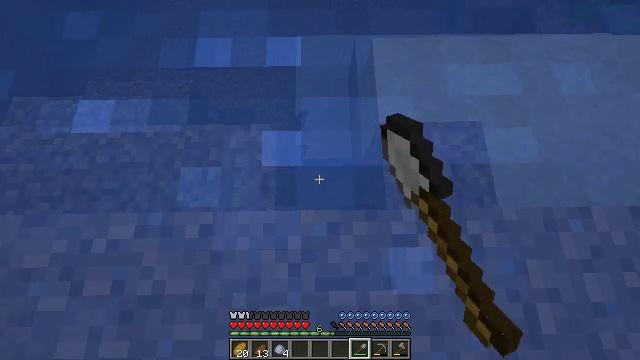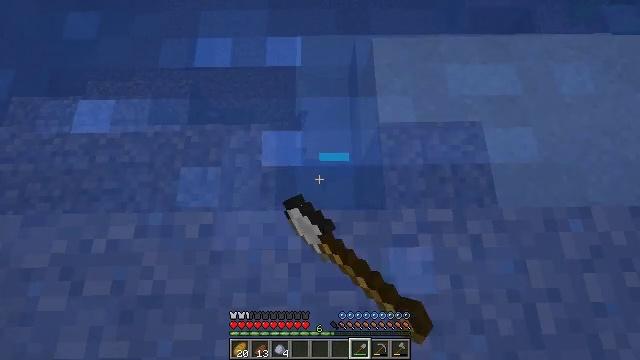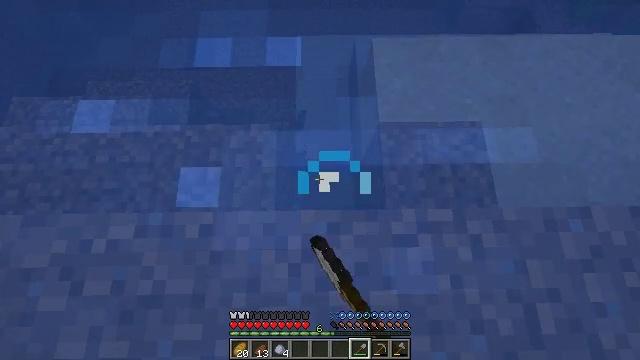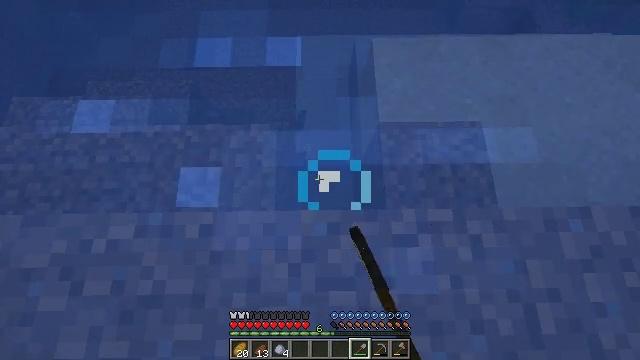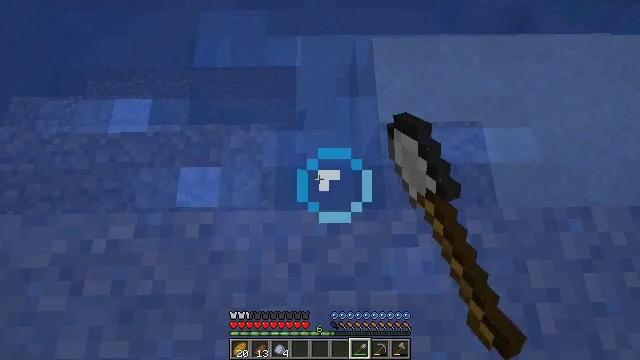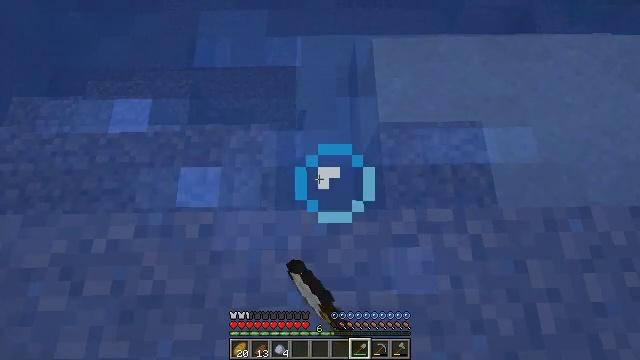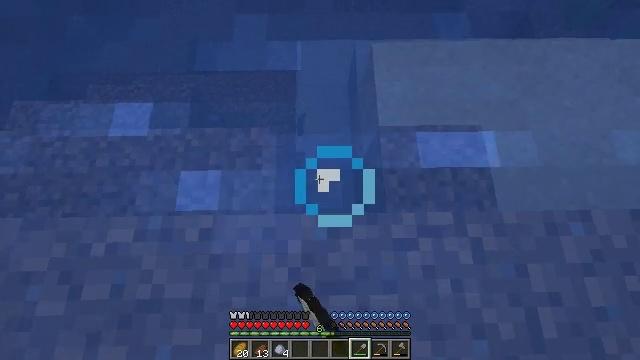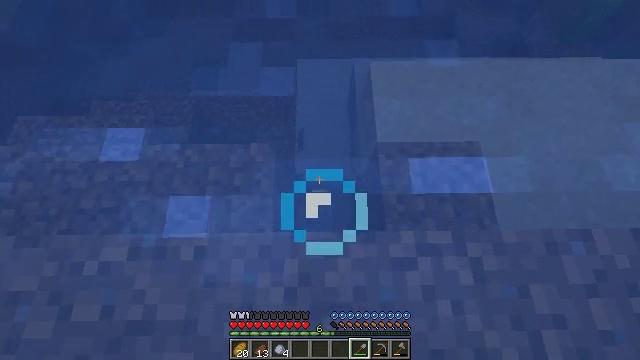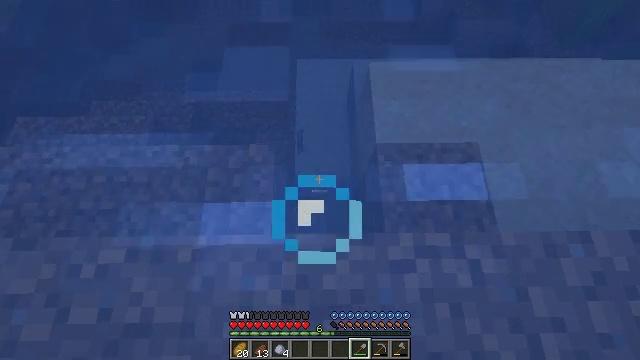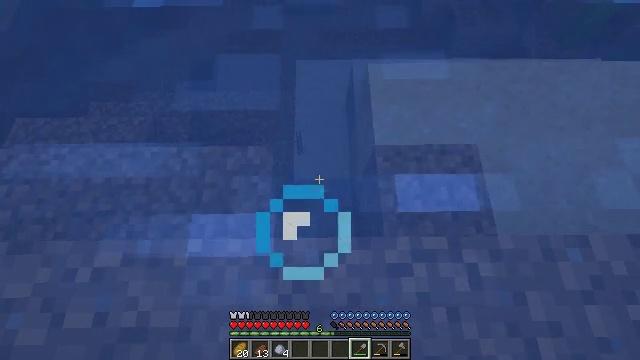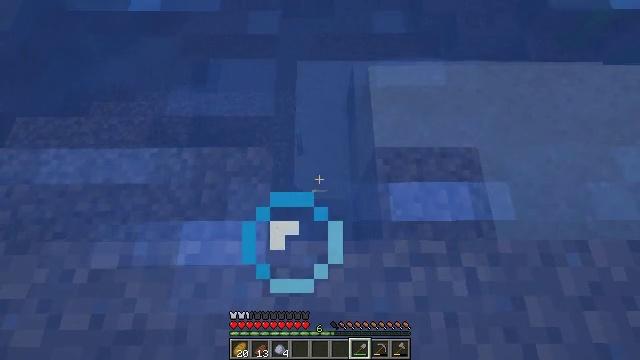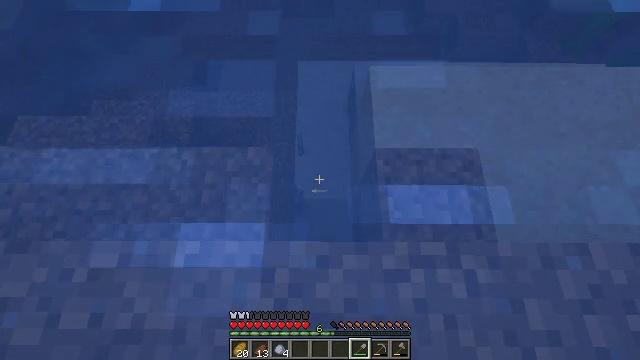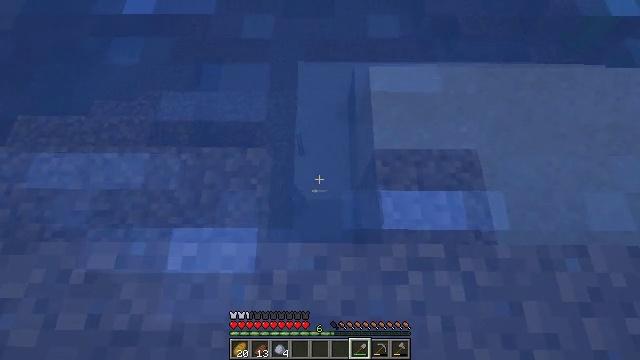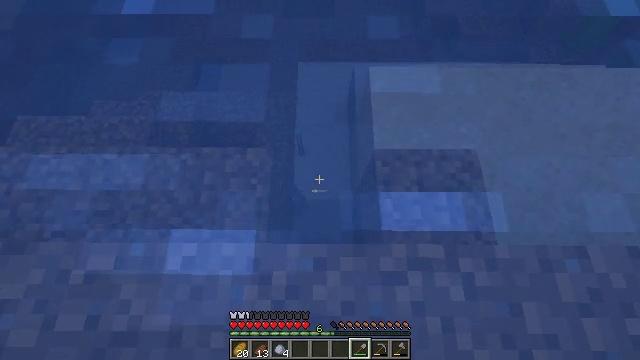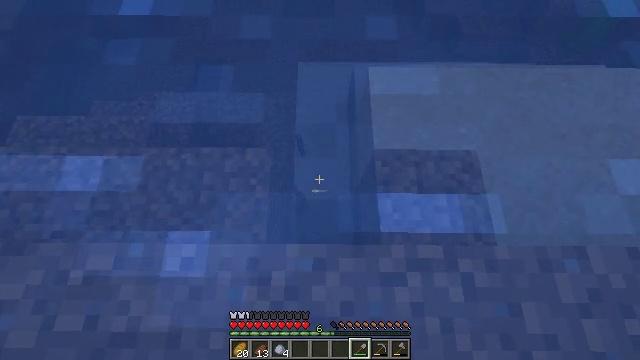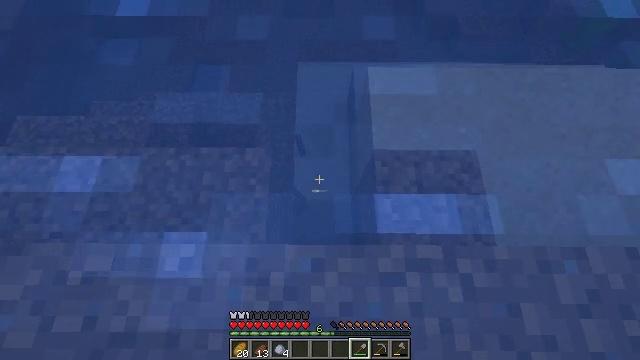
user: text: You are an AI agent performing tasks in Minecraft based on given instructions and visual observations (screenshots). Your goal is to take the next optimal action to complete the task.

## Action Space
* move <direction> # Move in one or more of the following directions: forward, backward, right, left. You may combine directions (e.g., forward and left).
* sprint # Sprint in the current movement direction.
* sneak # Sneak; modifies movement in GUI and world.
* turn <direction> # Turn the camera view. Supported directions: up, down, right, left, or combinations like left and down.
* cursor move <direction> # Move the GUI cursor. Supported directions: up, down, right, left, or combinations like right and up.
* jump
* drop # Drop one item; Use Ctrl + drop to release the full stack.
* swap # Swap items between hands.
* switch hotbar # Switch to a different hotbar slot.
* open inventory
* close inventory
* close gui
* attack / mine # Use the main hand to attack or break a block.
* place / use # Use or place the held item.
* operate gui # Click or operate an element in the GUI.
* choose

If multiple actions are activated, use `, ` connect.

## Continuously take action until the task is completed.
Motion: motion action
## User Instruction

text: Gather clay blocks.
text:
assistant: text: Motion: sneak, attack / mine
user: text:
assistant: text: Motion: sneak, attack / mine
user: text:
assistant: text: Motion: sneak, attack / mine
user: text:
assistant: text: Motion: sneak, attack / mine
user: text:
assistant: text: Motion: sneak, attack / mine
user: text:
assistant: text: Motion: move forward and move right, sneak, attack / mine
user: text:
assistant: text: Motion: move forward and move right, sneak, turn up, attack / mine
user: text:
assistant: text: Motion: move forward and move right, sneak, attack / mine
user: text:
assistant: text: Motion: sneak, attack / mine
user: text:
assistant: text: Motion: sneak, attack / mine
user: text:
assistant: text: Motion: sneak, attack / mine
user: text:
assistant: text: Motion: sneak, attack / mine
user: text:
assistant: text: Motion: sneak, attack / mine
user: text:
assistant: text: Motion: sneak, attack / mine
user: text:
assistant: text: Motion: sneak, attack / mine
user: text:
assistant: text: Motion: sneak, attack / mine
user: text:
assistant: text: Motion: sneak, attack / mine
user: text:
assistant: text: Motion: sneak, attack / mine
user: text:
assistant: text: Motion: sneak, attack / mine
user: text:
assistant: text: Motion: move forward and move right, sneak, turn down, attack / mine
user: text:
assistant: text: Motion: move forward and move right, sneak, turn down, attack / mine
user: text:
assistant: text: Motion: move forward and move right, sneak, attack / mine
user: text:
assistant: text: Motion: move forward, sneak, attack / mine
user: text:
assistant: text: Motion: sneak, attack / mine
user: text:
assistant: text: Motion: sneak, attack / mine
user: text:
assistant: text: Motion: sneak, attack / mine
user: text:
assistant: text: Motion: sneak, attack / mine
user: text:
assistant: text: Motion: sneak, attack / mine
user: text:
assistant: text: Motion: sneak, attack / mine
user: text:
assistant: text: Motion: sneak, attack / mine